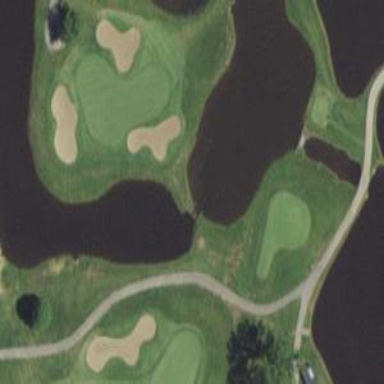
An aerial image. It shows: Scenic golf fairway.